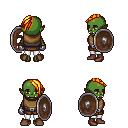
a pixel art fantasy rpg character, female body template, orc, green skin, leather chest armor, white pants, light blonde long mohawk hairstyle, metal gloves, brown shoes, shield, four views (front, back, left, right), 2x2 character sprite sheet, small pixel art, hard edges, no anti-aliasing